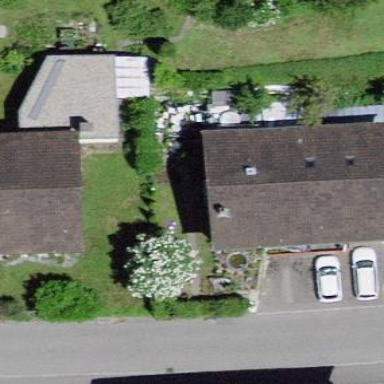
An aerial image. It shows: Building with gabled roof.